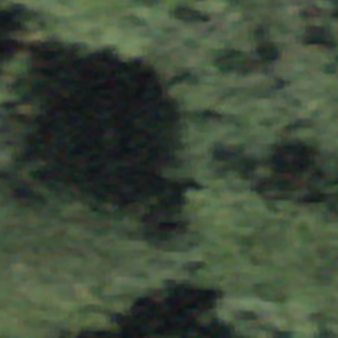
Label: other